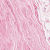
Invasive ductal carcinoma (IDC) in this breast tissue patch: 0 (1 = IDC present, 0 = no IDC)